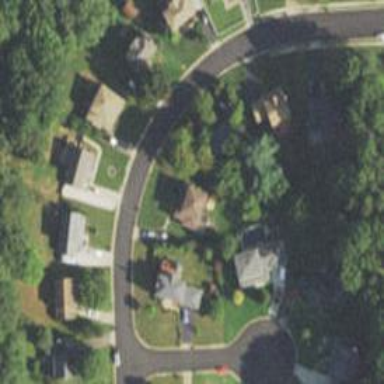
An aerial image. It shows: Residential road with asphalt surface.